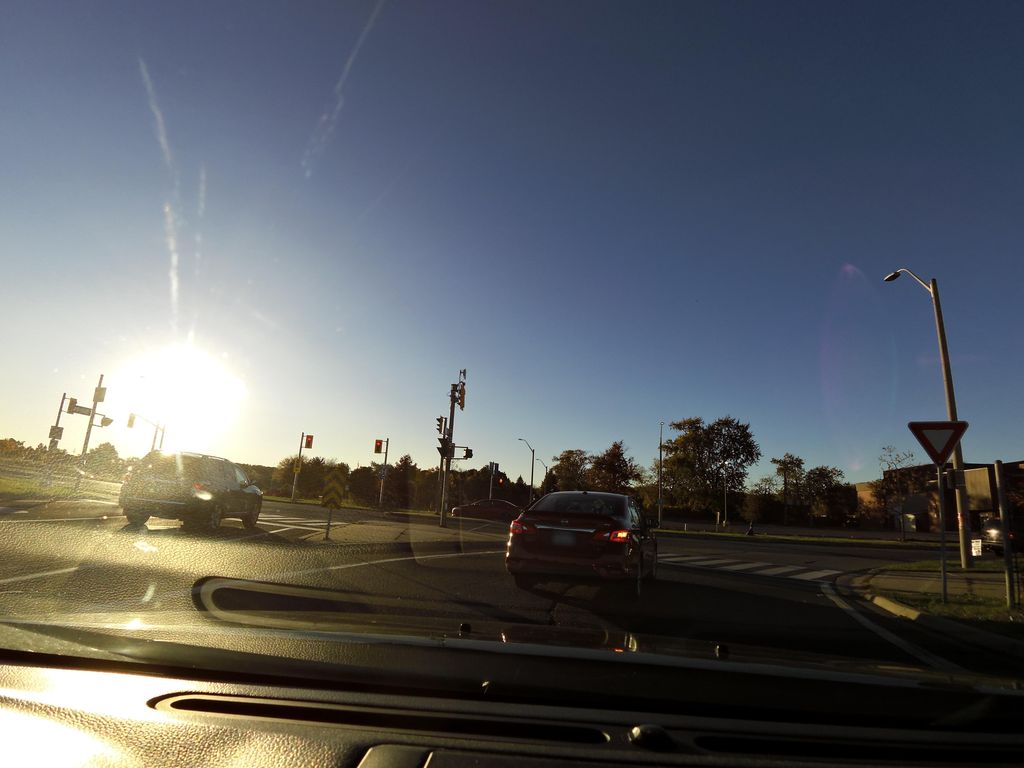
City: hamilton